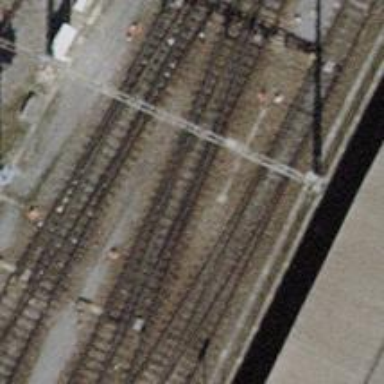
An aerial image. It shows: Railway siding with one electrified track and contact line for powering the train.